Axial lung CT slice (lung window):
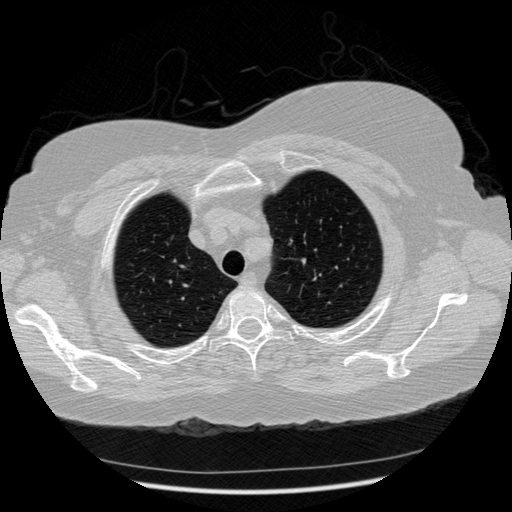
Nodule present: no